Interaction volume radius: 10 \u00c5
Interaction volume height: 25 \u00c5
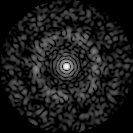
Disorder parameter: 0.8121